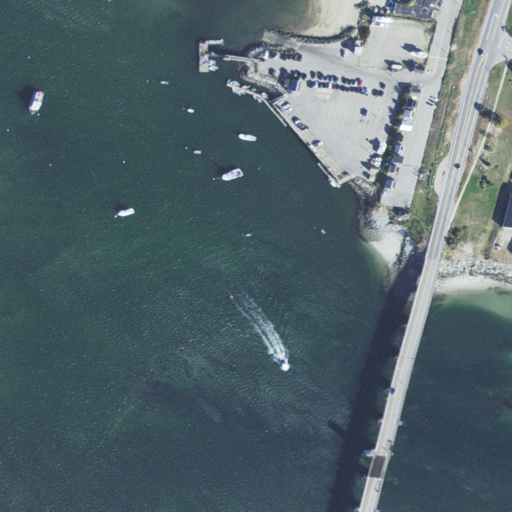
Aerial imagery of cape in New Hampshire named Locke Point containing open water, high intensity development, medium intensity development, barren land, and low intensity development